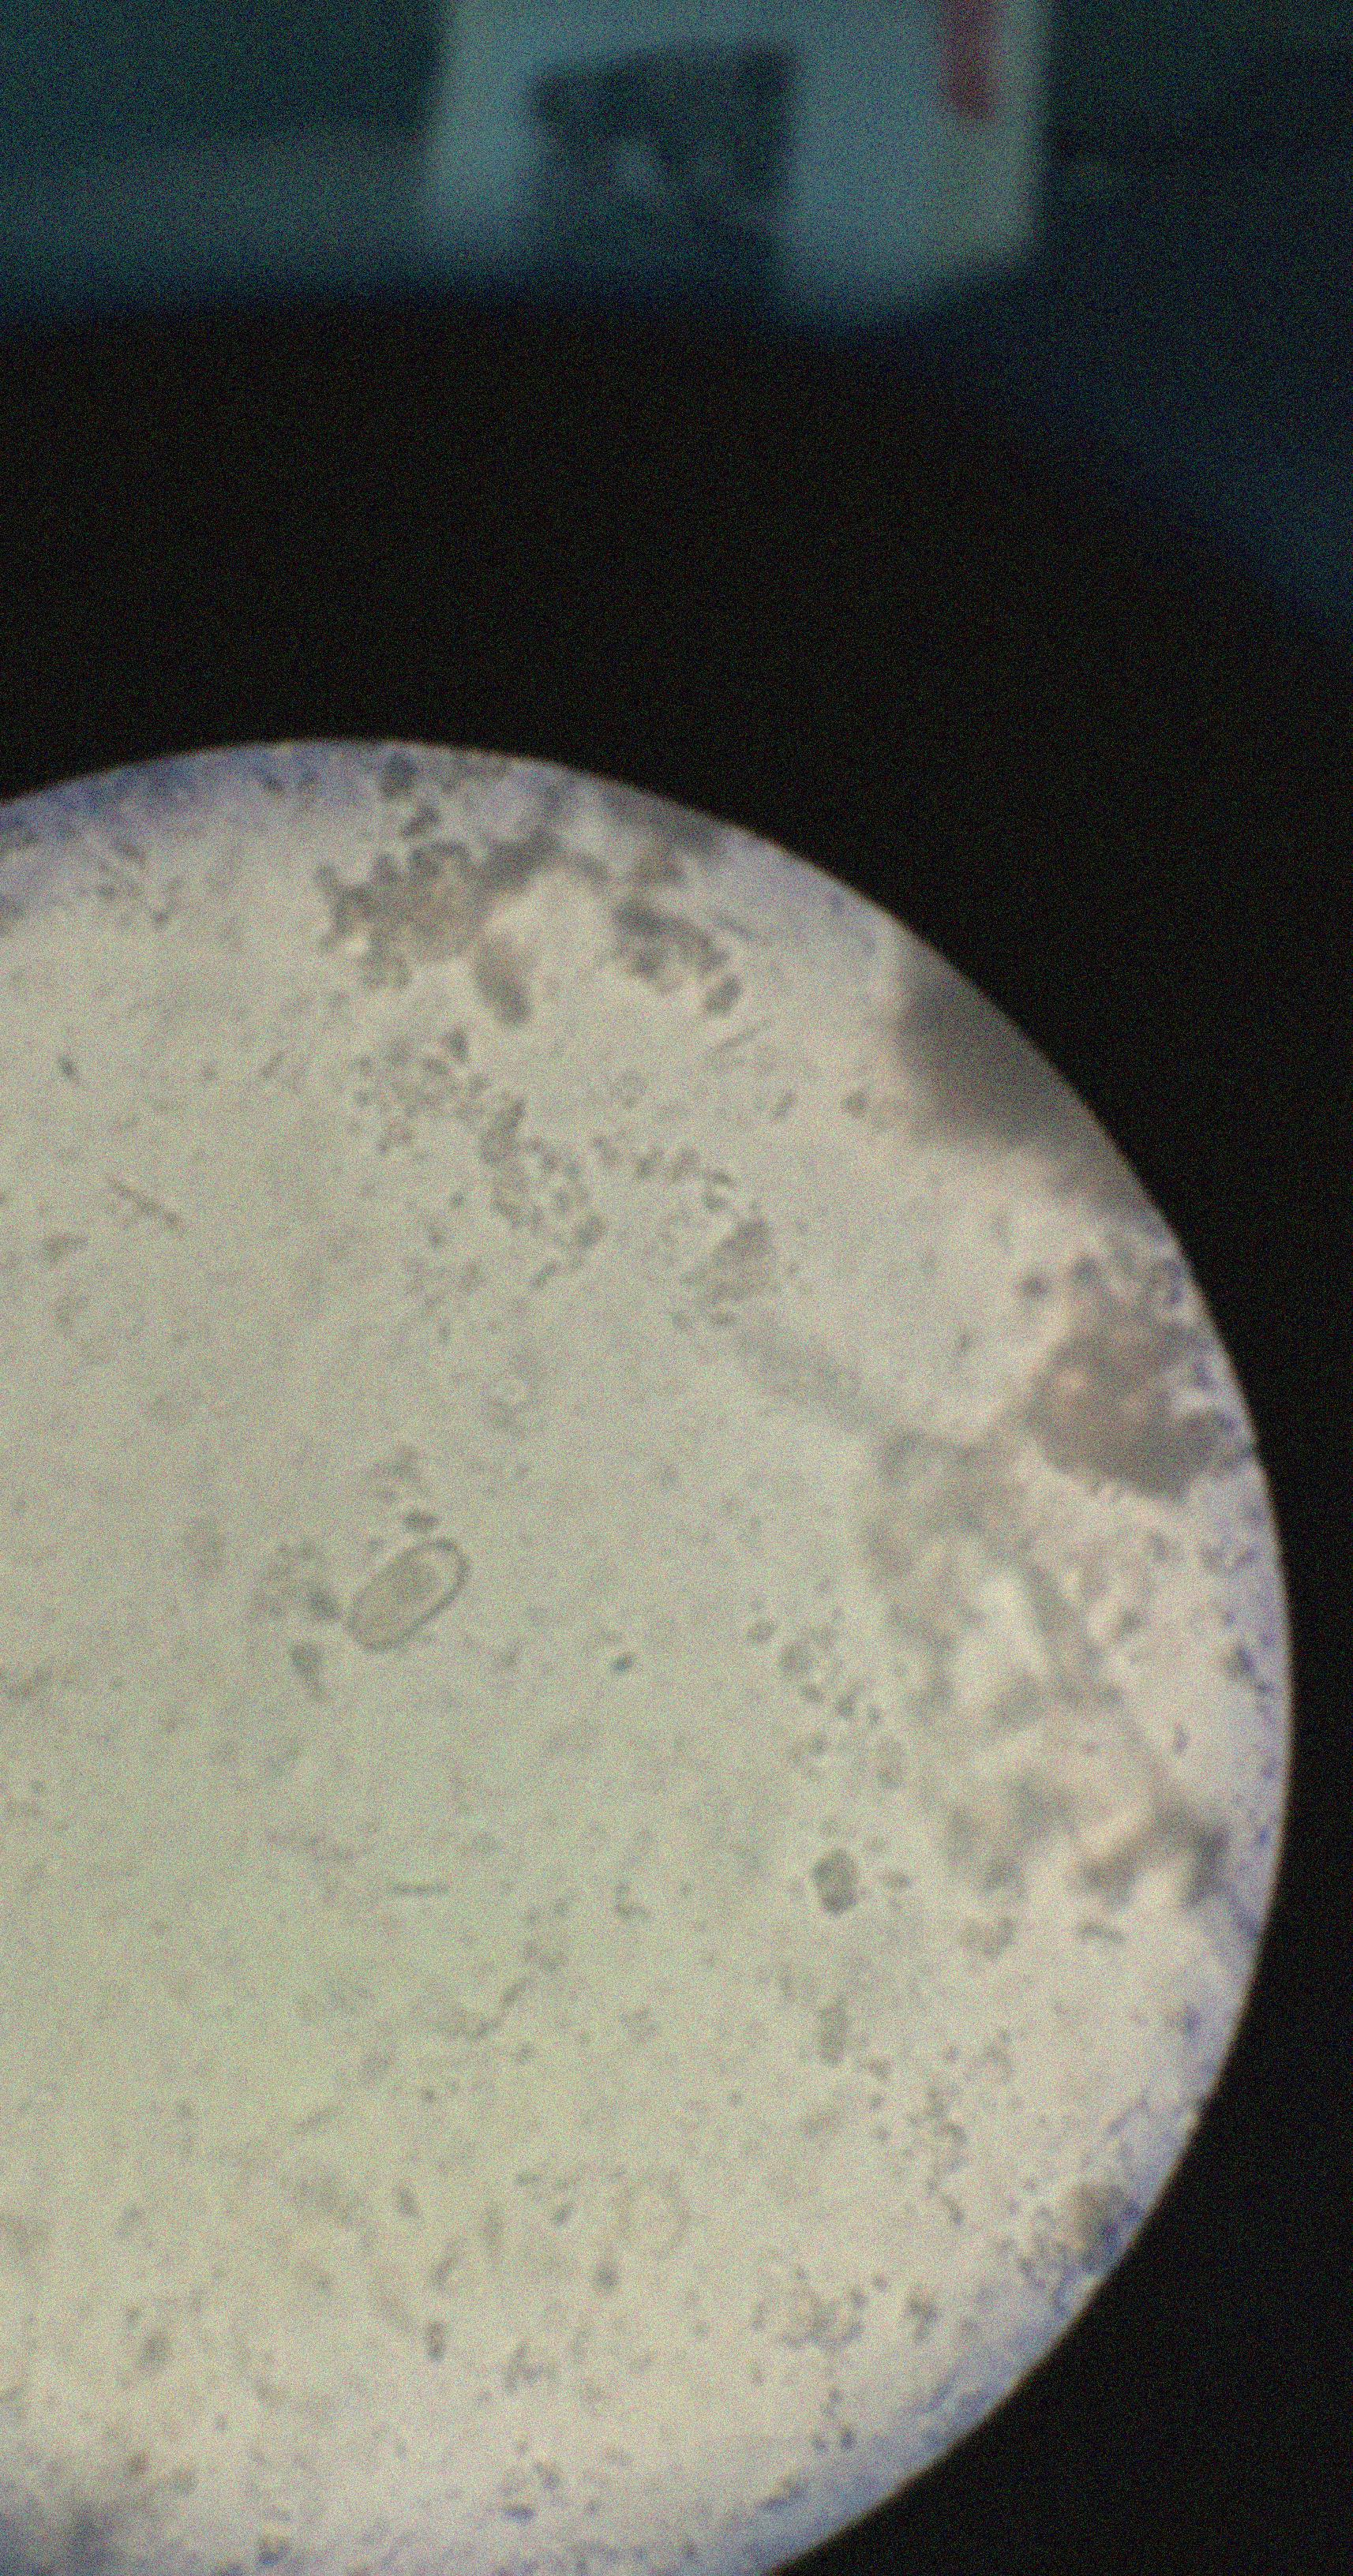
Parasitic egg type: Capillaria philippinensis